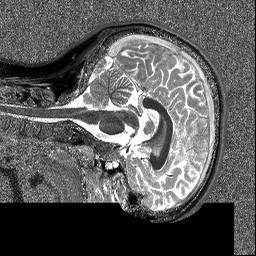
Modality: T1map
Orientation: sagittal
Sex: female